Question: I have a polymorphic association ('contact_details') in my model and I want to validate the parent model. Note: I am using accepts_nested_attributes_for in my parent model.
> the company must have at least one phone (phone is the kind of
contact_detail)
> accepts_nested_attributes_for call destroy for child objects AFTER
validation of the parent object
so the user are able to delete a phone. Of course, later, when the user will try to edit a company without a phone, he/she will get an error ('The company must have at least one phone').
'''
class Company < ActiveRecord::Base
PHONES_NUMBER_MIN = 1
attr_accessible :name, :contact_details_attributes, ...
has_many :contact_details, :as => :contactable, :dependent => :destroy
validate do |company|
check_phones_number
end
accepts_nested_attributes_for :contact_details, :allow_destroy => true, :reject_if => :all_blank
private
def phones_number_valid?
kind = ContactDetail::Kind.phone
phones = contact_details.select { |cd| cd.kind_id == kind.id }
phones.size >= PHONES_NUMBER_MIN
end
def check_phones_number
unless phones_number_valid?
errors.add(:base, :phones_too_short, :count => PHONES_NUMBER_MIN)
end
end
...
end
'''
'''
class ContactDetail < ActiveRecord::Base
attr_accessible :kind_id, :kind_value_source
belongs_to :contactable, :polymorphic => true
belongs_to :kind
validates :kind_value_source, :presence => true, :length => {:maximum => 255}
...
end
'''
Note: I simplified the original version, so objective was clear to you. Here is the <URL>.
By using the reject_if option I am able to forbid the deletion of all the phones. It is probably the best option by now. But I want to hear your opinions.
I also found <URL> and tried to apply the answer, but it didn't helped a lot. The same problem, as I described above. I've drawn a flowchart so you can see the trace, as I see it.

How can I validate the parent model in such a case?
I would be grateful for any help.
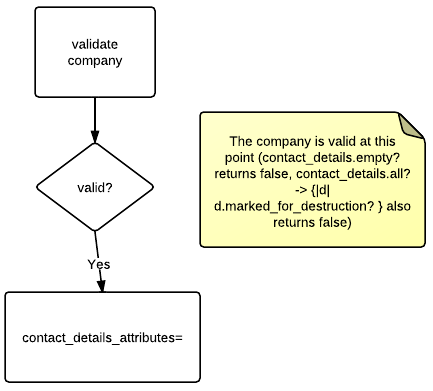
Answer: From the question you referenced, you can get rid of the 'reject_if' and modify the line in 'phones_number_valid?':
'''
phones = contact_details.select { |cd| cd.kind_id == kind.id && !cd.marked_for_destruction? }
'''